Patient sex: F
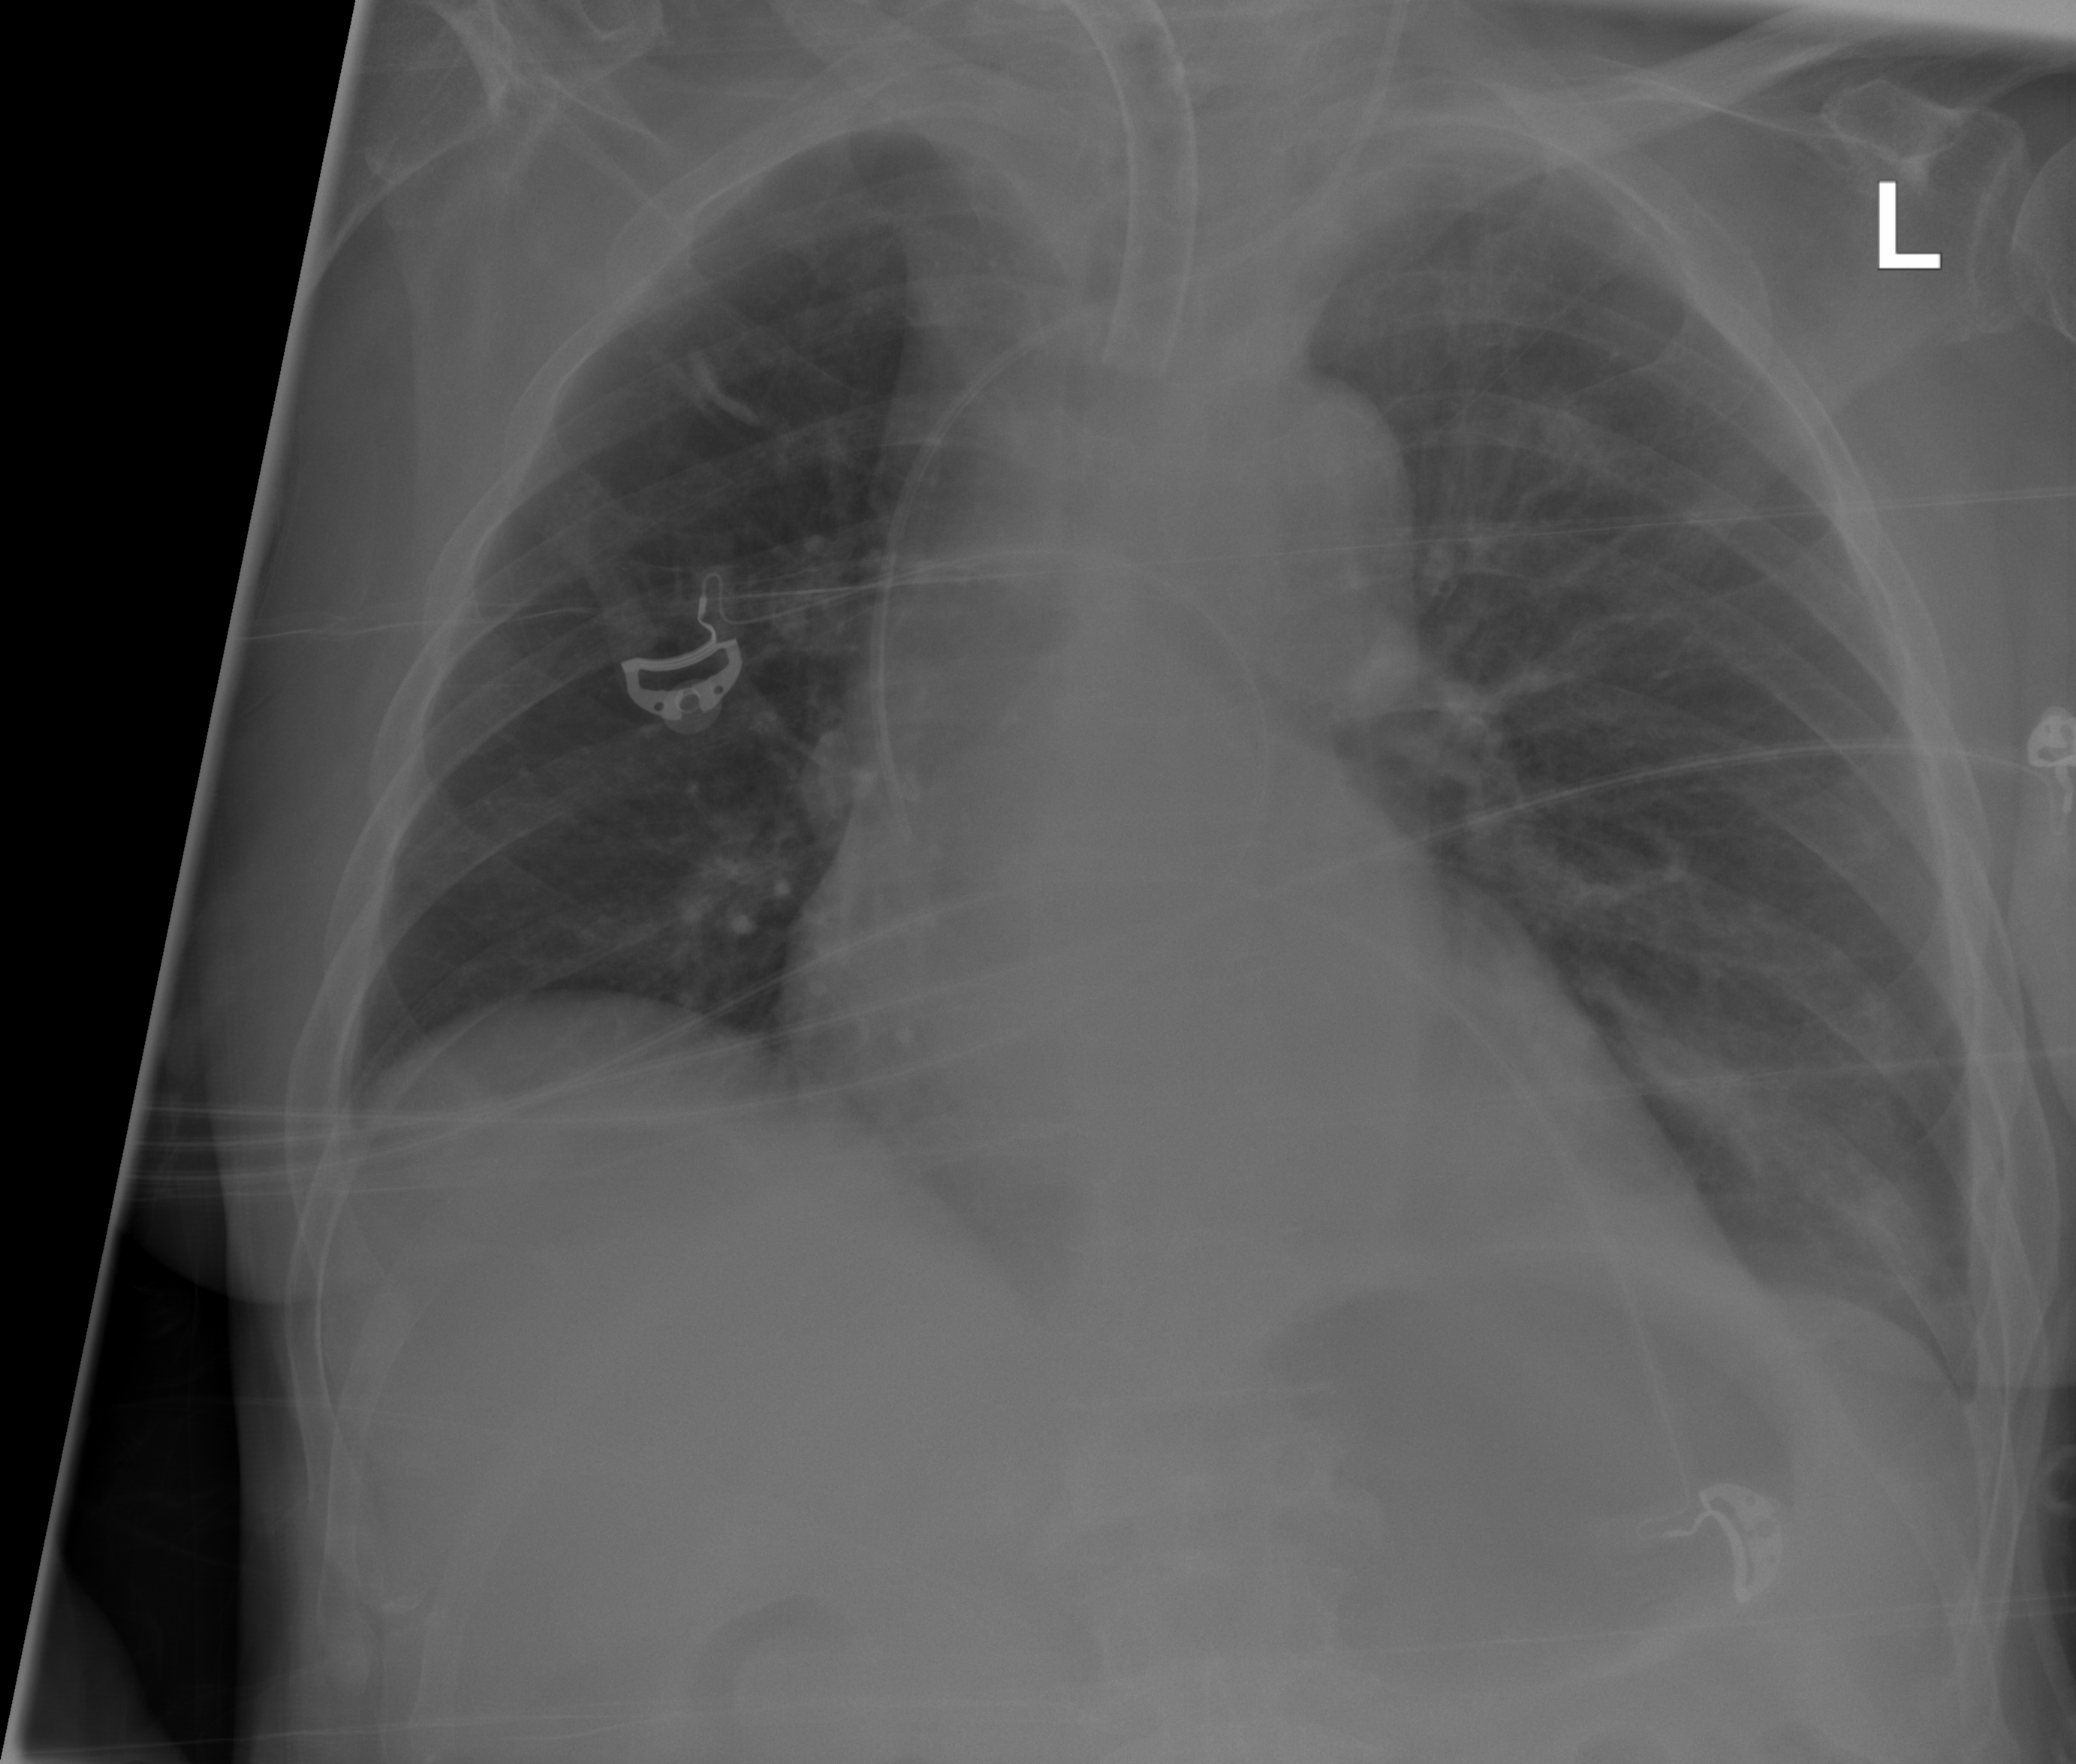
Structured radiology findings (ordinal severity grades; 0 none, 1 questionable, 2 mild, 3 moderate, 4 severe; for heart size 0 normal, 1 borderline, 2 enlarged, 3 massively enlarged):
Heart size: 0
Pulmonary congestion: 0
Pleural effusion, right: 0
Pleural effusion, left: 0
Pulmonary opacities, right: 0
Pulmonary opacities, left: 2
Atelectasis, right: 0
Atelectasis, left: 0